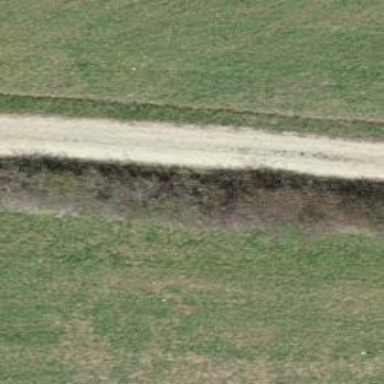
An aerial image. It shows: Hedge acting as barrier.